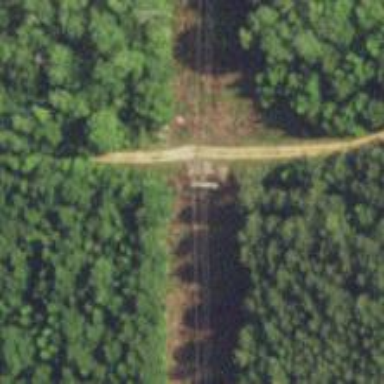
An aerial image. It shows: Power pole.